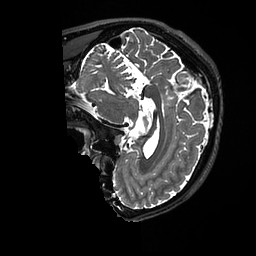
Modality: T2w
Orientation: sagittal
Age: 22
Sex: male
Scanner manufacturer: ge
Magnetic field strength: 3 T
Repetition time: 3.202 s
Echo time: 0.06616 s